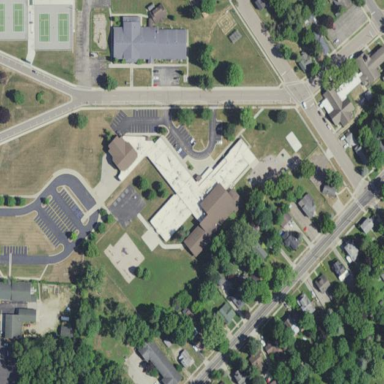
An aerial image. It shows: School.